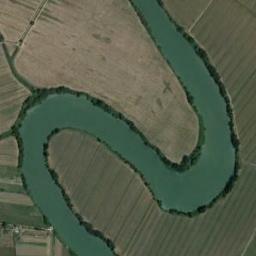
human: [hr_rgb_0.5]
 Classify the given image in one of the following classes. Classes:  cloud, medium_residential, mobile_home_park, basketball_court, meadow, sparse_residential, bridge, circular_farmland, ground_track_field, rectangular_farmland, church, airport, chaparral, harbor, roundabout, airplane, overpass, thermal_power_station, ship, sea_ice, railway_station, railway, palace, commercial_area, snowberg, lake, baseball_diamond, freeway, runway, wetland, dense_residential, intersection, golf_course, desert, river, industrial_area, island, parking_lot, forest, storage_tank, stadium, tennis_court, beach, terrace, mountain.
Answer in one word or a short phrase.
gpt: river